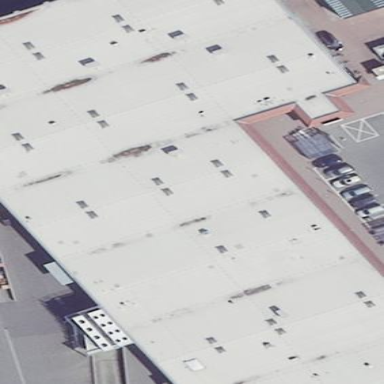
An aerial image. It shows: Commercial building that houses mall.